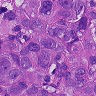
Metastatic tissue present: yes